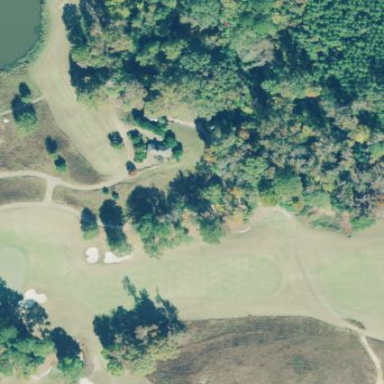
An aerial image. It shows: Area with grass used as rough in golf course.